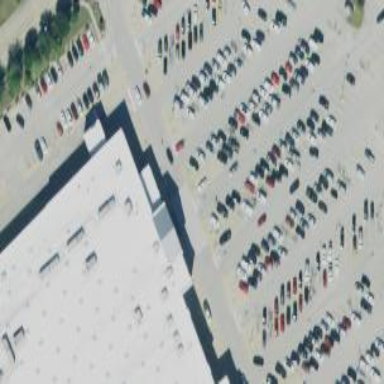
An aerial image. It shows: Parking space.